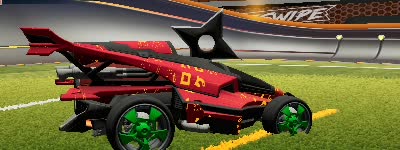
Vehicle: aftershock